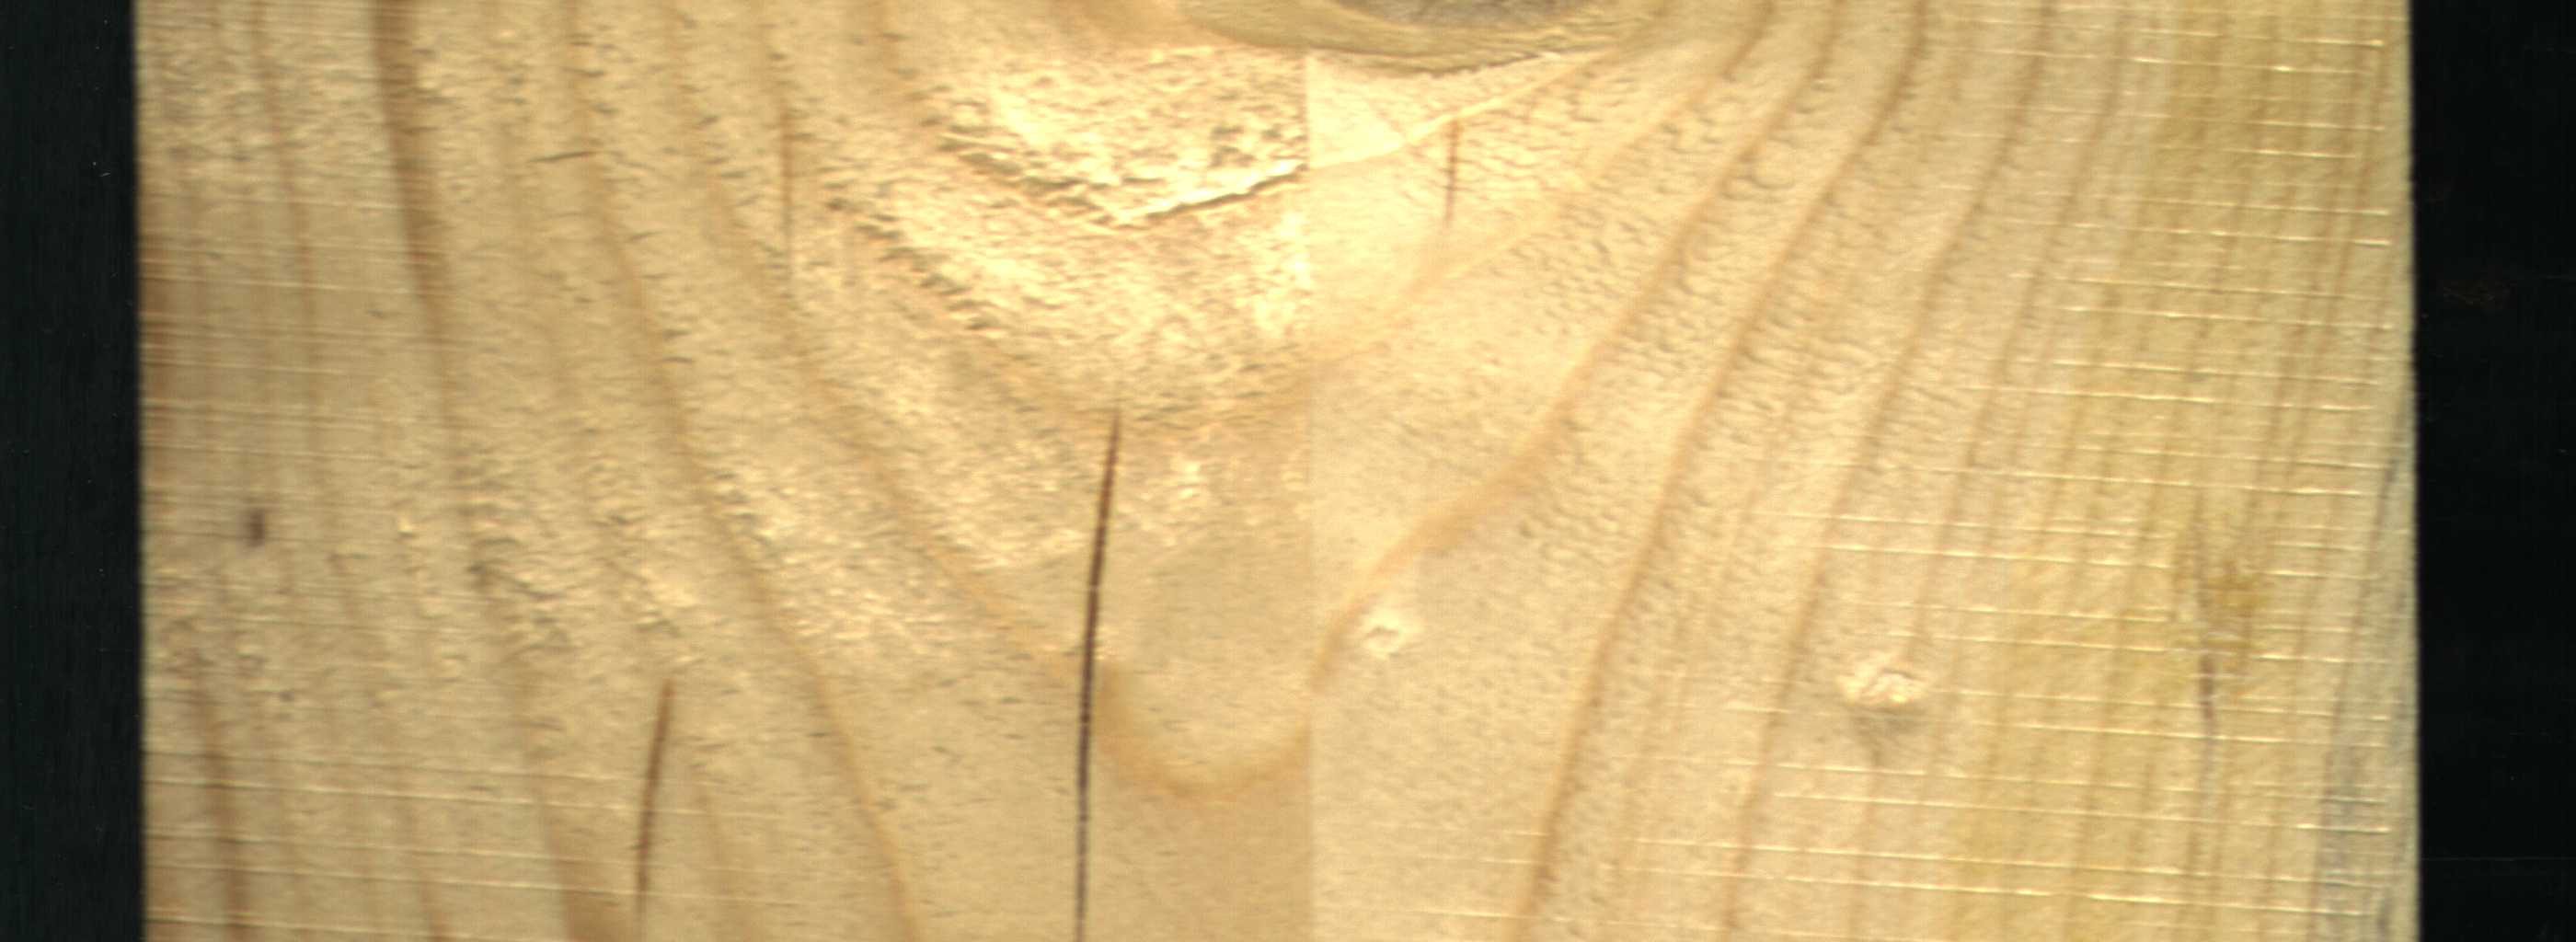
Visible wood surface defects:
resin
Crack
Live_Knot